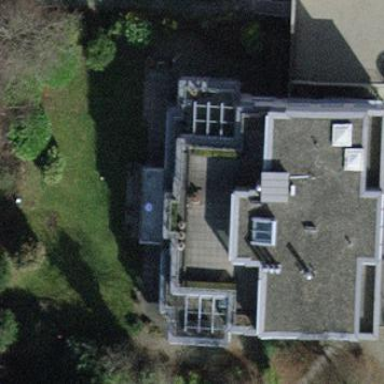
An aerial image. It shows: Balcony as part of building.